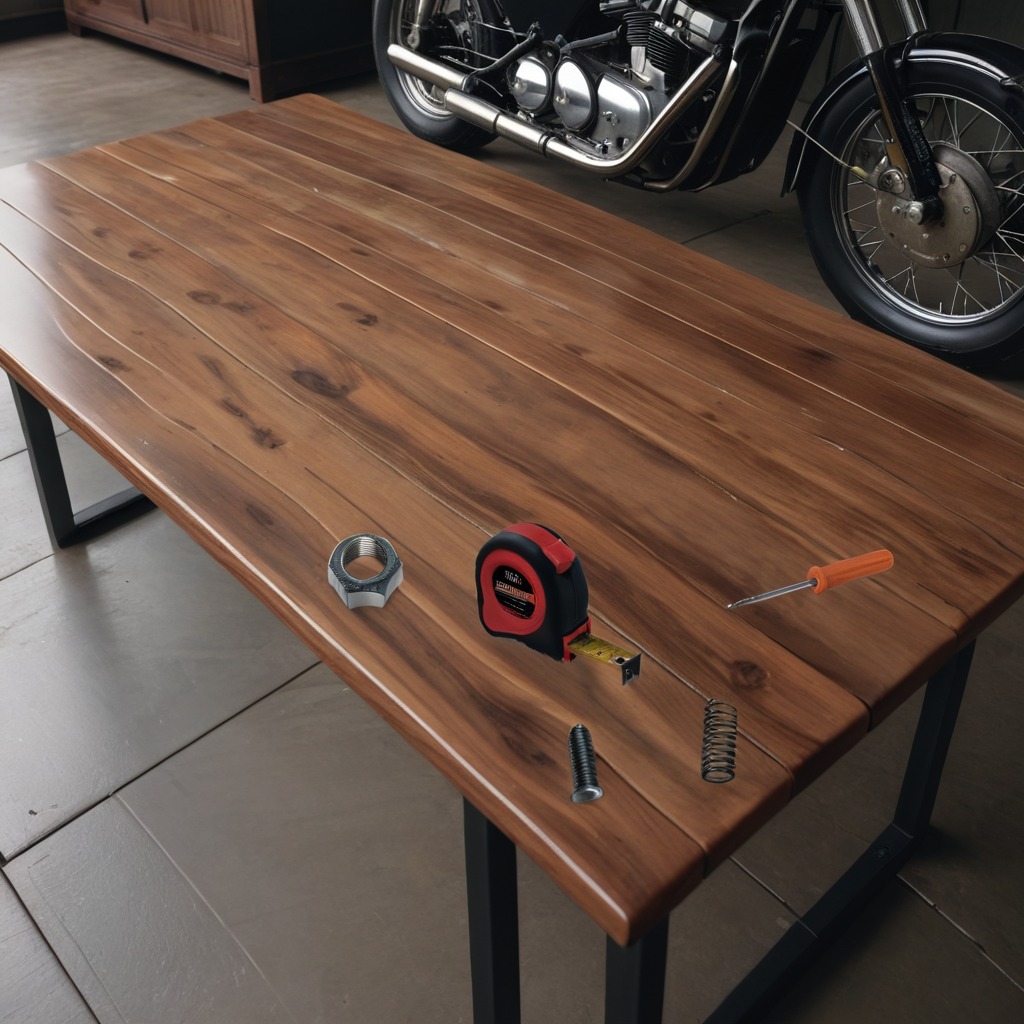
A measuring tape, a metal machine screw, a coiled metal spring, a screwdriver, and a metal nut are lying on the wooden table.